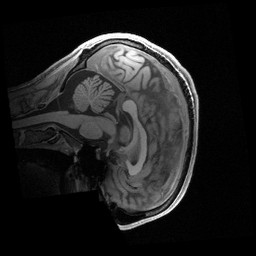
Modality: T1w
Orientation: sagittal
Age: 39
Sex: male
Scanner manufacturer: siemens
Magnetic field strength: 3 T
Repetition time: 2.4 s
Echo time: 0.00222 s